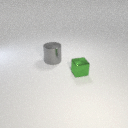
small green metal cube in front of large gray metal cylinder